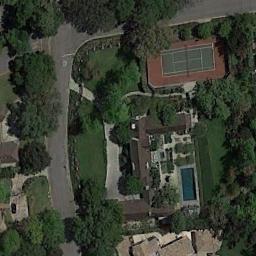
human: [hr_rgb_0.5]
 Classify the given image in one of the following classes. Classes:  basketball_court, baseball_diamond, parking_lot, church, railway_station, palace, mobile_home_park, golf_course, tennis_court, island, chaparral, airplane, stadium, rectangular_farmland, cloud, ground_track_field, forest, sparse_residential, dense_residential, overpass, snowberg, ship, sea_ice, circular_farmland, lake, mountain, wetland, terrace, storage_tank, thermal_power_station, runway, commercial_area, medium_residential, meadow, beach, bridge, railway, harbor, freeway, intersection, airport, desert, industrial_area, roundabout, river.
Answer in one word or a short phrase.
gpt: tennis_court